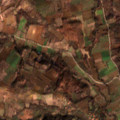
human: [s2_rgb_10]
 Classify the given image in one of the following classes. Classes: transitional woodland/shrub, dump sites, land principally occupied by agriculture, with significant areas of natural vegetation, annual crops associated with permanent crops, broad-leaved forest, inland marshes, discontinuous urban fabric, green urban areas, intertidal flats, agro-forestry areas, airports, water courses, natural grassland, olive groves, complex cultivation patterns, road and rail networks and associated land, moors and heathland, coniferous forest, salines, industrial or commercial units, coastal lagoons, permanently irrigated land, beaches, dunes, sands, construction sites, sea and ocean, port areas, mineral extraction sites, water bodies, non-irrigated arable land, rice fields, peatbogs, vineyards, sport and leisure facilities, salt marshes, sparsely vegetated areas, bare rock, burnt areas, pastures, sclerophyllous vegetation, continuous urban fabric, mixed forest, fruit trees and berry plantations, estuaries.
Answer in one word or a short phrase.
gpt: complex cultivation patterns, land principally occupied by agriculture, with significant areas of natural vegetation, broad-leaved forest